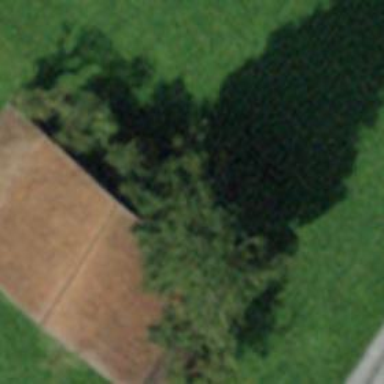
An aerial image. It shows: Rural barn.